Field crop: tomato
Growth stage: 1
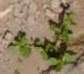
Species: portulaca